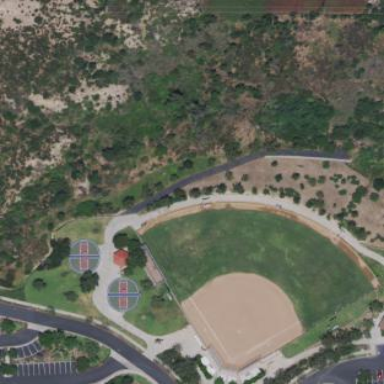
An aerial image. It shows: Baseball pitch for leisure land activities.